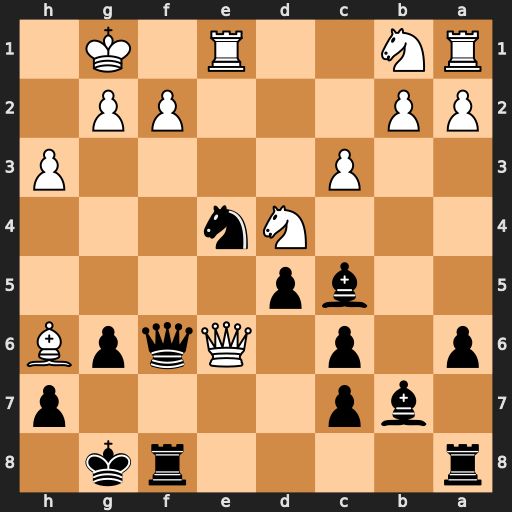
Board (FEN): r4rk1/1bp4p/p1p1QqpB/2bp4/3Nn3/2P4P/PP3PP1/RN2R1K1
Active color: b
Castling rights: -
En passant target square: -
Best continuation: Qxe6 Nxe6 Bxf2+